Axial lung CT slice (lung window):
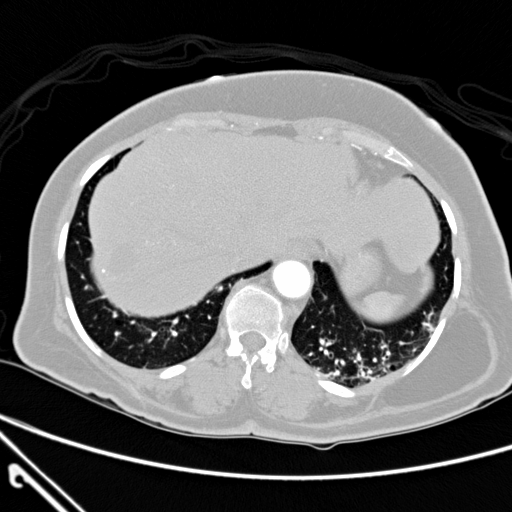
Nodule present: no